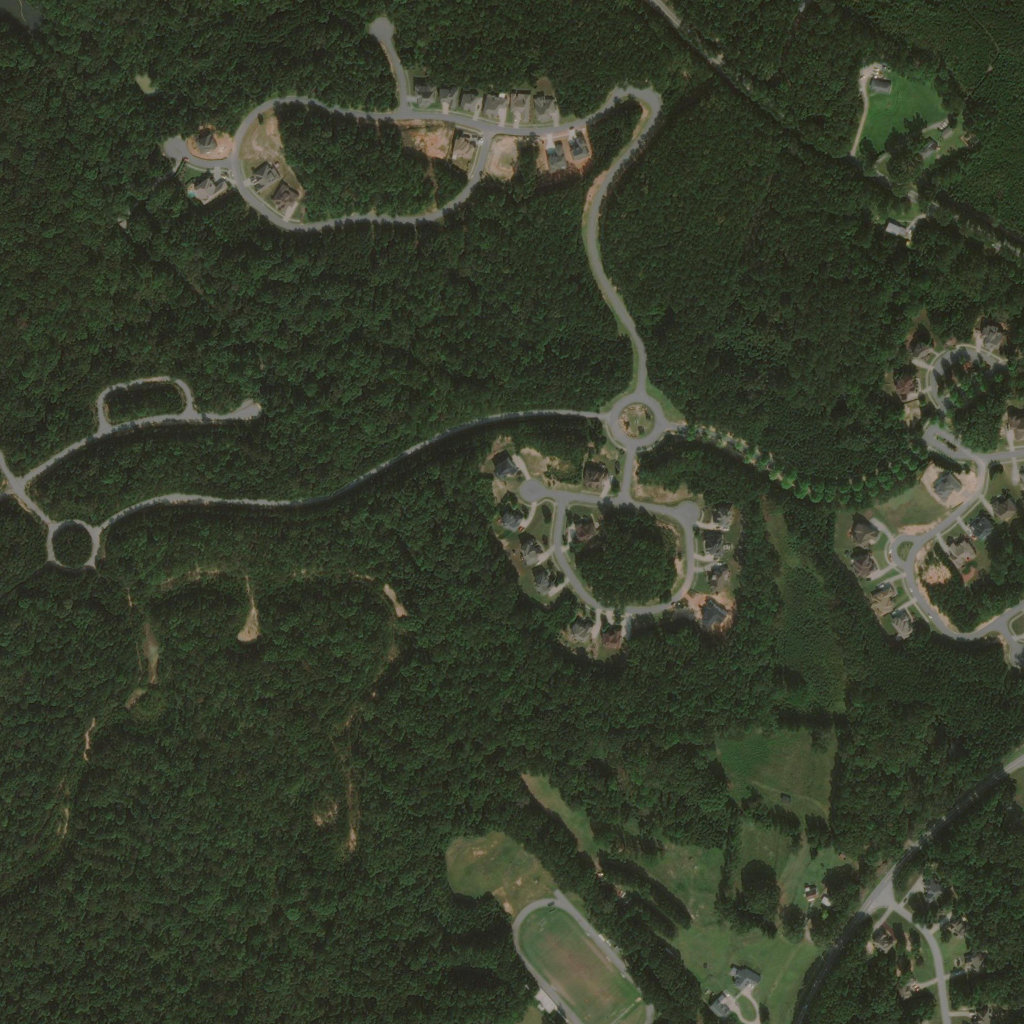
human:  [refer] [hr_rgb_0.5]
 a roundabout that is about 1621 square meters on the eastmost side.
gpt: <box>[[58, 38, 65, 44, 0]]</box>